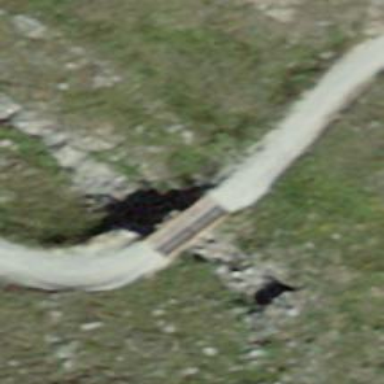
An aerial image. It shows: Cycling track on bridge.